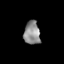
Tissue: skin
Cell type: Epithelial cells
Senescence score: 0.2815
Nuclear area (px): 373
Mean DAPI intensity: 140.504